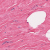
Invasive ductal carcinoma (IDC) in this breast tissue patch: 1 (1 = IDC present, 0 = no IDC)